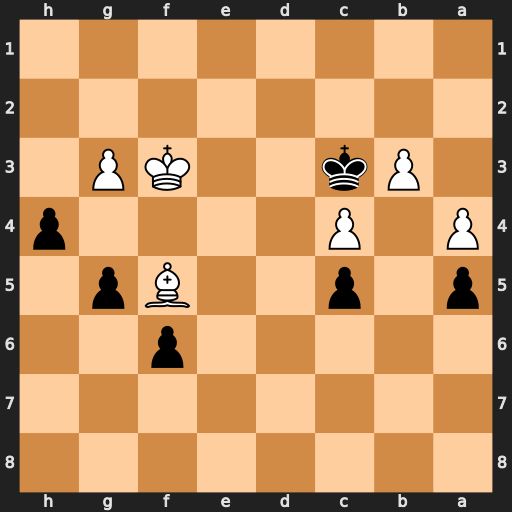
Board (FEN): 8/8/5p2/p1p2Bp1/P1P4p/1Pk2KP1/8/8
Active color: b
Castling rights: -
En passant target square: -
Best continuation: Kxb3 gxh4 gxh4 Bd7 Kxc4